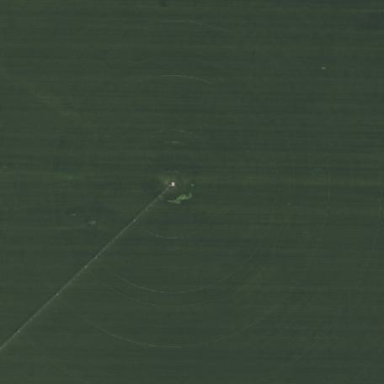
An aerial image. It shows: Farmland with pivot irrigation system.